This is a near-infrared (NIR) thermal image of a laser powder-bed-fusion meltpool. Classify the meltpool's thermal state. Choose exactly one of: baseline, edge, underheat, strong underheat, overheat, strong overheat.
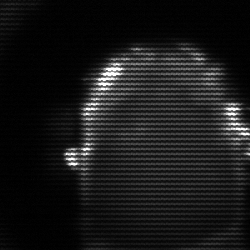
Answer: baseline